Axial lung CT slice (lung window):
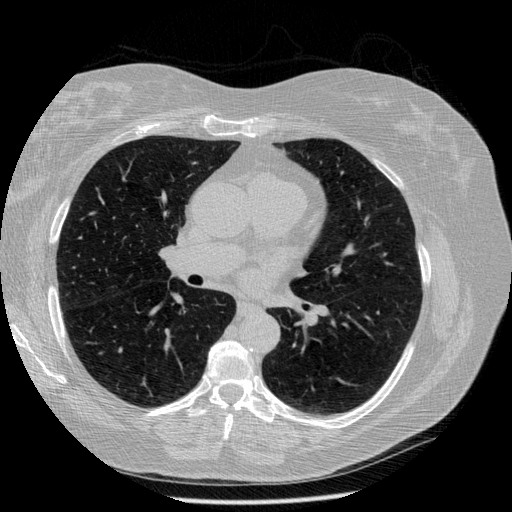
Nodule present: no